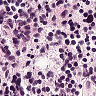
Metastatic tissue present: no